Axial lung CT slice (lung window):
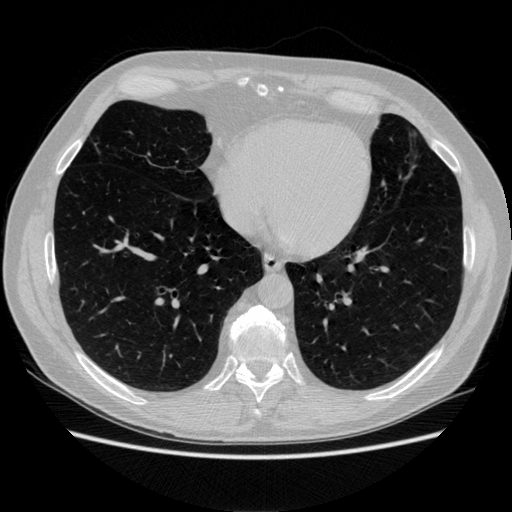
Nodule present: no